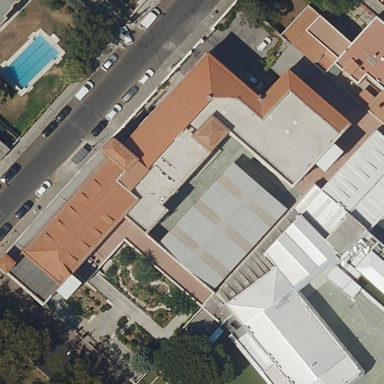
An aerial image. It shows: School.